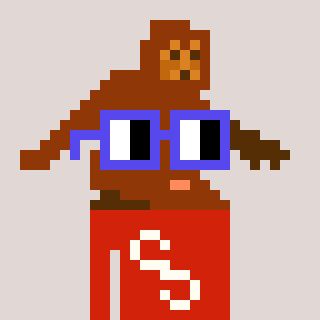
a pixel art character with square blue glasses, a bigfoot-shaped head and a red-colored body on a warm background